Contrast-enhanced CT slice 95 of 245
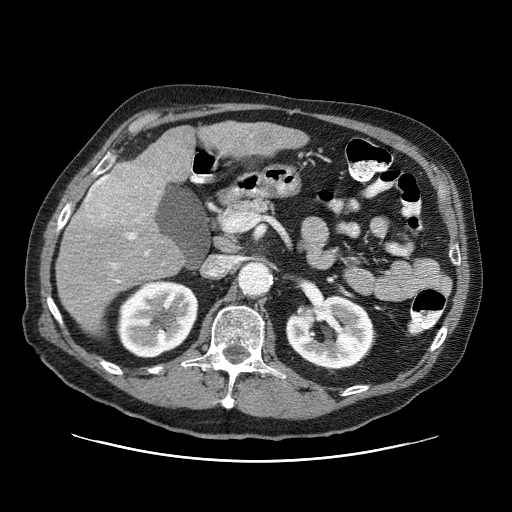
Segmented voxel counts for this case:
Liver: 1272798 voxels
Tumor mass: 78281 voxels
Portal vein: 7340 voxels
Abdominal aorta: 10836 voxels